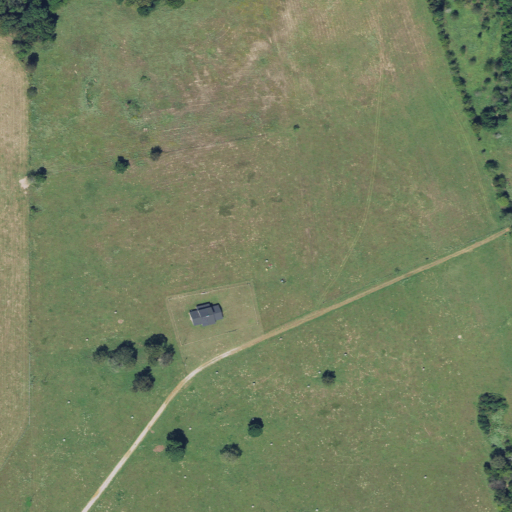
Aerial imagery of mountain in Texas named Quinn Mountain containing pasture, shrub, open development, deciduous forest, mixed forest, and woody wetlands